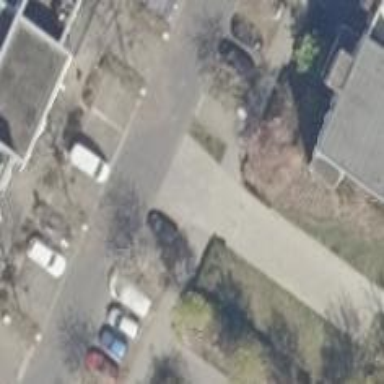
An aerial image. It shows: Sidewalk along the footway.